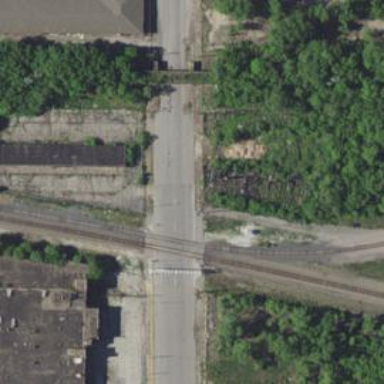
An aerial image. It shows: Railway crossing.